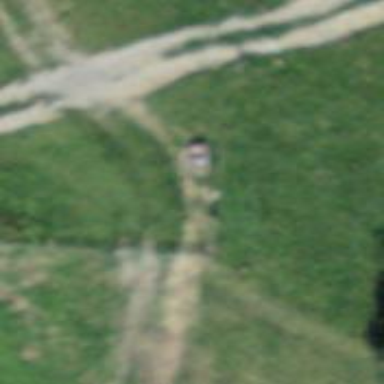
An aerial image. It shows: Red bench.